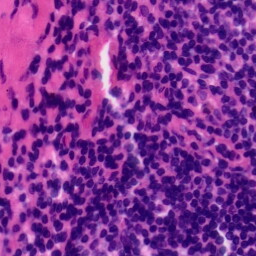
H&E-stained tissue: Tonsil